Interaction volume radius: 5 \u00c5
Interaction volume height: 25 \u00c5
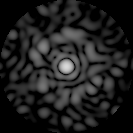
Disorder parameter: 0.7867